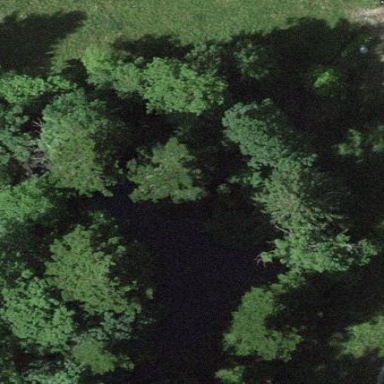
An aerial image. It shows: Pond surrounded by natural water.